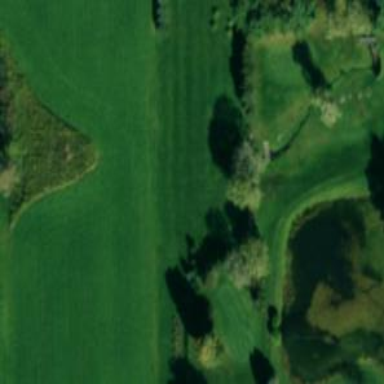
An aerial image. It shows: Grassy fairway on golf course.